Field crop: maize
Growth stage: 2
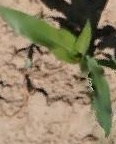
Species: maize